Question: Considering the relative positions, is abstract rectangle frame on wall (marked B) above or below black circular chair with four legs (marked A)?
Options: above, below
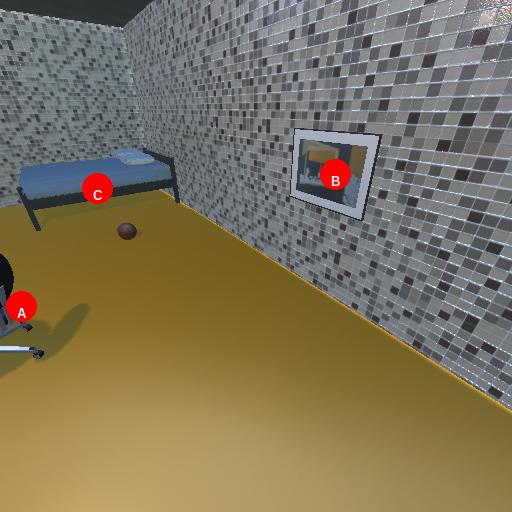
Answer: above